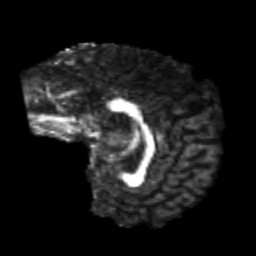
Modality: FA
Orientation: sagittal
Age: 23
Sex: male
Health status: healthy
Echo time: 0.074 s